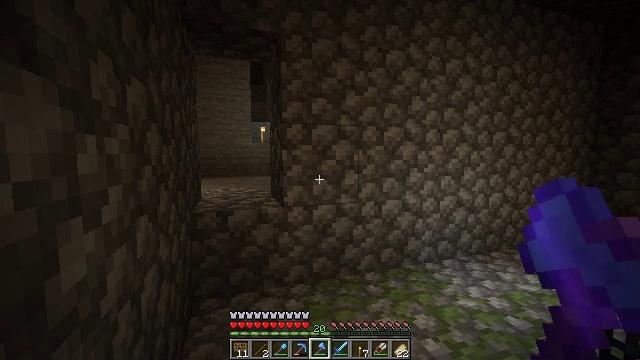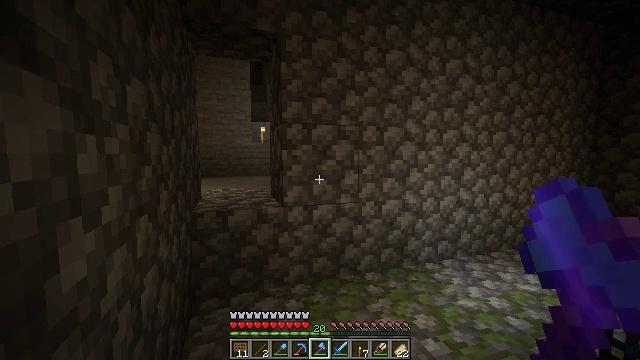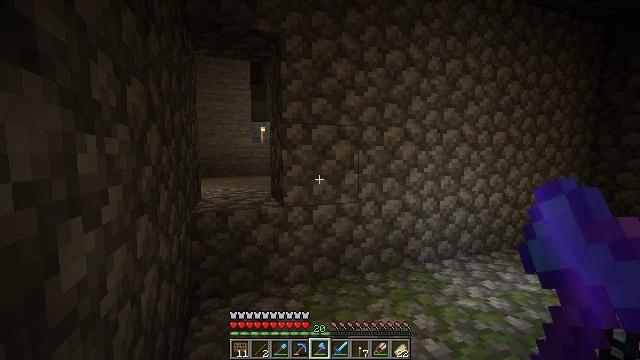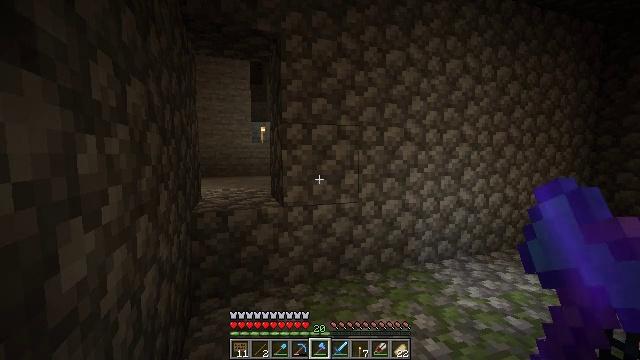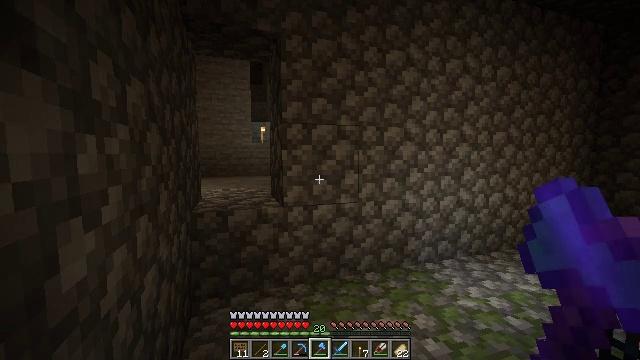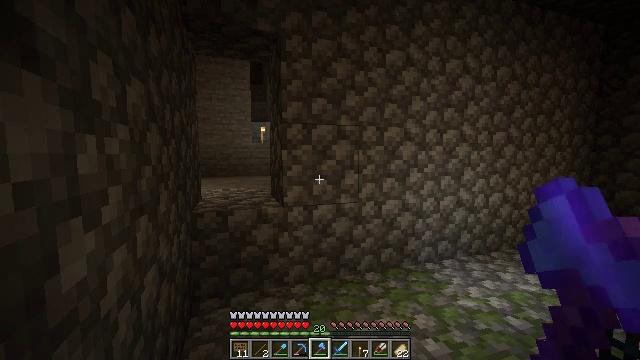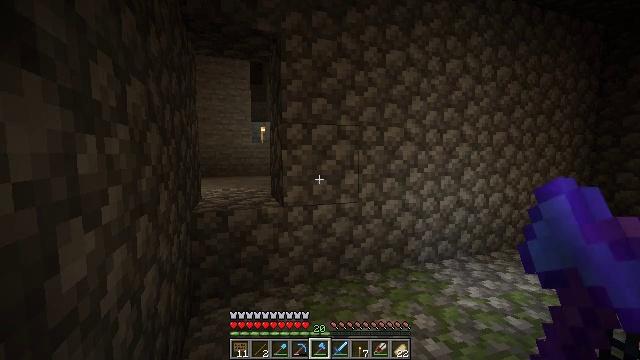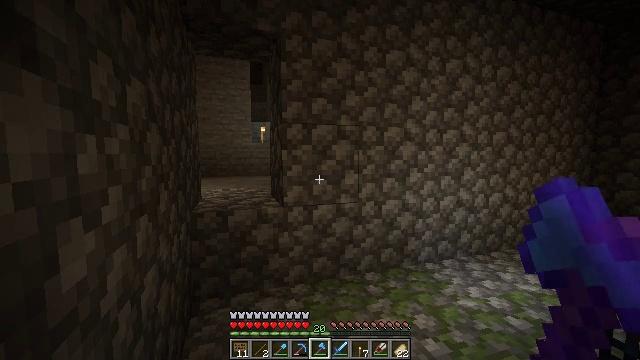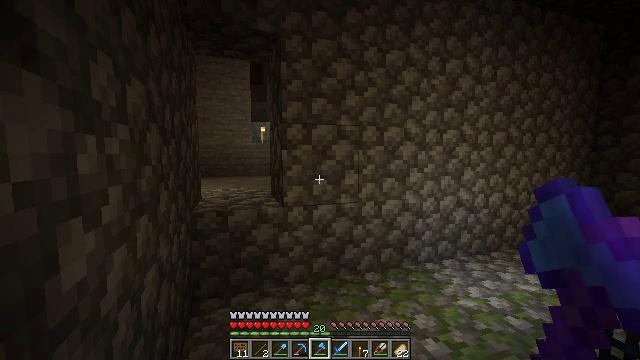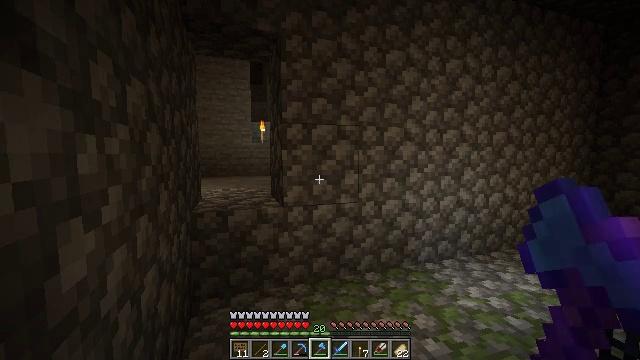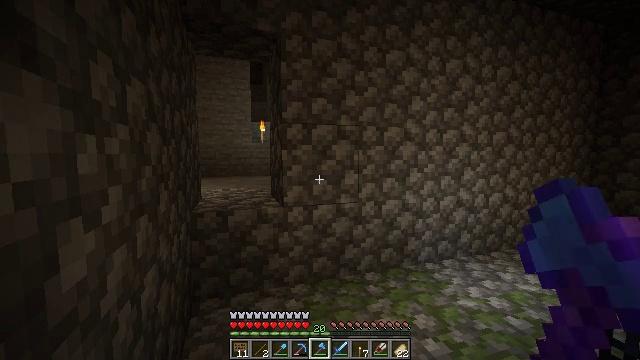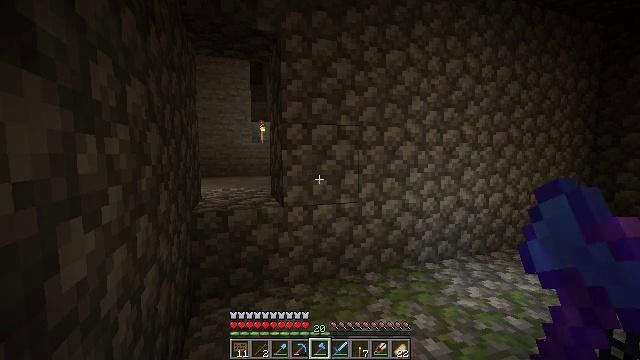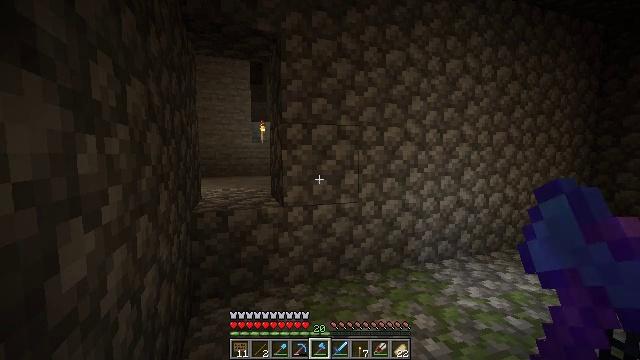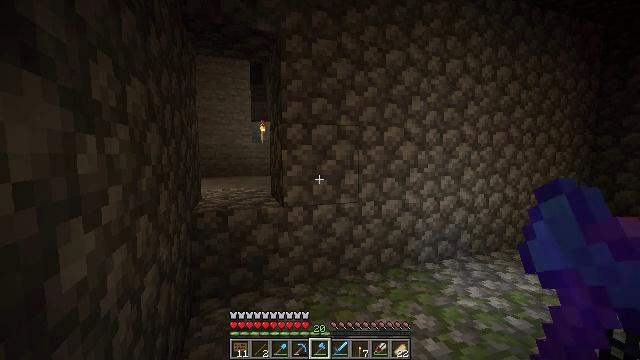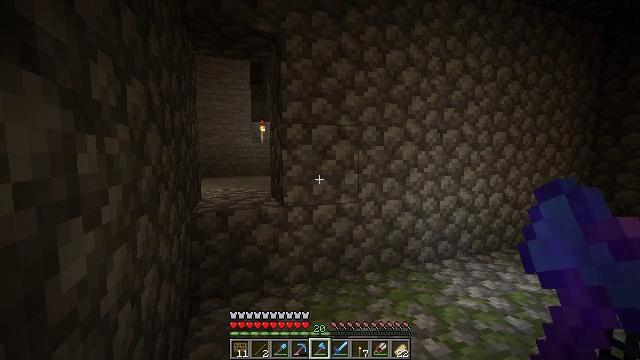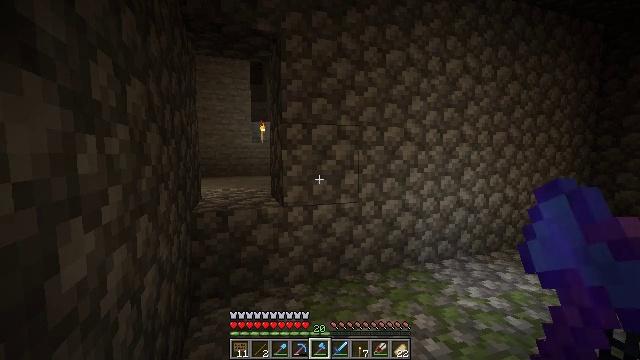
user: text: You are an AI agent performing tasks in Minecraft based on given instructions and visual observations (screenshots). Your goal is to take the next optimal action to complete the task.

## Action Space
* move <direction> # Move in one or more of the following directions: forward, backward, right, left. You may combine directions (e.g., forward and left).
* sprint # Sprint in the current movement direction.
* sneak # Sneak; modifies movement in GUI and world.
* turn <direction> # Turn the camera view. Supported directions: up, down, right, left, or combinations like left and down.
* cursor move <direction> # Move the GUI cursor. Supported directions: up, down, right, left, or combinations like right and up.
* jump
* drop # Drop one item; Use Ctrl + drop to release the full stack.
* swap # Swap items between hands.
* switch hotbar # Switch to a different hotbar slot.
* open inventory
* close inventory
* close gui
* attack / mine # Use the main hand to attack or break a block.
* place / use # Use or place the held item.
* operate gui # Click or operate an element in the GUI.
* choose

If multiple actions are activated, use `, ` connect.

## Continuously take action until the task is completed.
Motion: motion action
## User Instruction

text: Mine the torch on the wall.
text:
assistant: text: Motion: no_op
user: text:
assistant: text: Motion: no_op
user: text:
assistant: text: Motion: no_op
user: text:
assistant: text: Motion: no_op
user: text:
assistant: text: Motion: no_op
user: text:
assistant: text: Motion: no_op
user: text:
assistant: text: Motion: no_op
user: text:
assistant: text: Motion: no_op
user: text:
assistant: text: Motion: no_op
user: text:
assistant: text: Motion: no_op
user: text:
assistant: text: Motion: no_op
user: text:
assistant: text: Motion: no_op
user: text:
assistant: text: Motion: no_op
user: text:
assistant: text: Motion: no_op
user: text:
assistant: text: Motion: no_op
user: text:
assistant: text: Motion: no_op
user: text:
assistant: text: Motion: no_op
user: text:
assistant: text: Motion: no_op
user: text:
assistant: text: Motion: no_op
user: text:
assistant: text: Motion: no_op
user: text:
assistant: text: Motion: no_op
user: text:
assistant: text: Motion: no_op
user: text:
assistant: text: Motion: no_op
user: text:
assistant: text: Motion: no_op
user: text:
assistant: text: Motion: no_op
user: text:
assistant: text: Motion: no_op
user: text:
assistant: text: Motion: no_op
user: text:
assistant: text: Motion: no_op
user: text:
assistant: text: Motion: no_op
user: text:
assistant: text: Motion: no_op